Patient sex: M
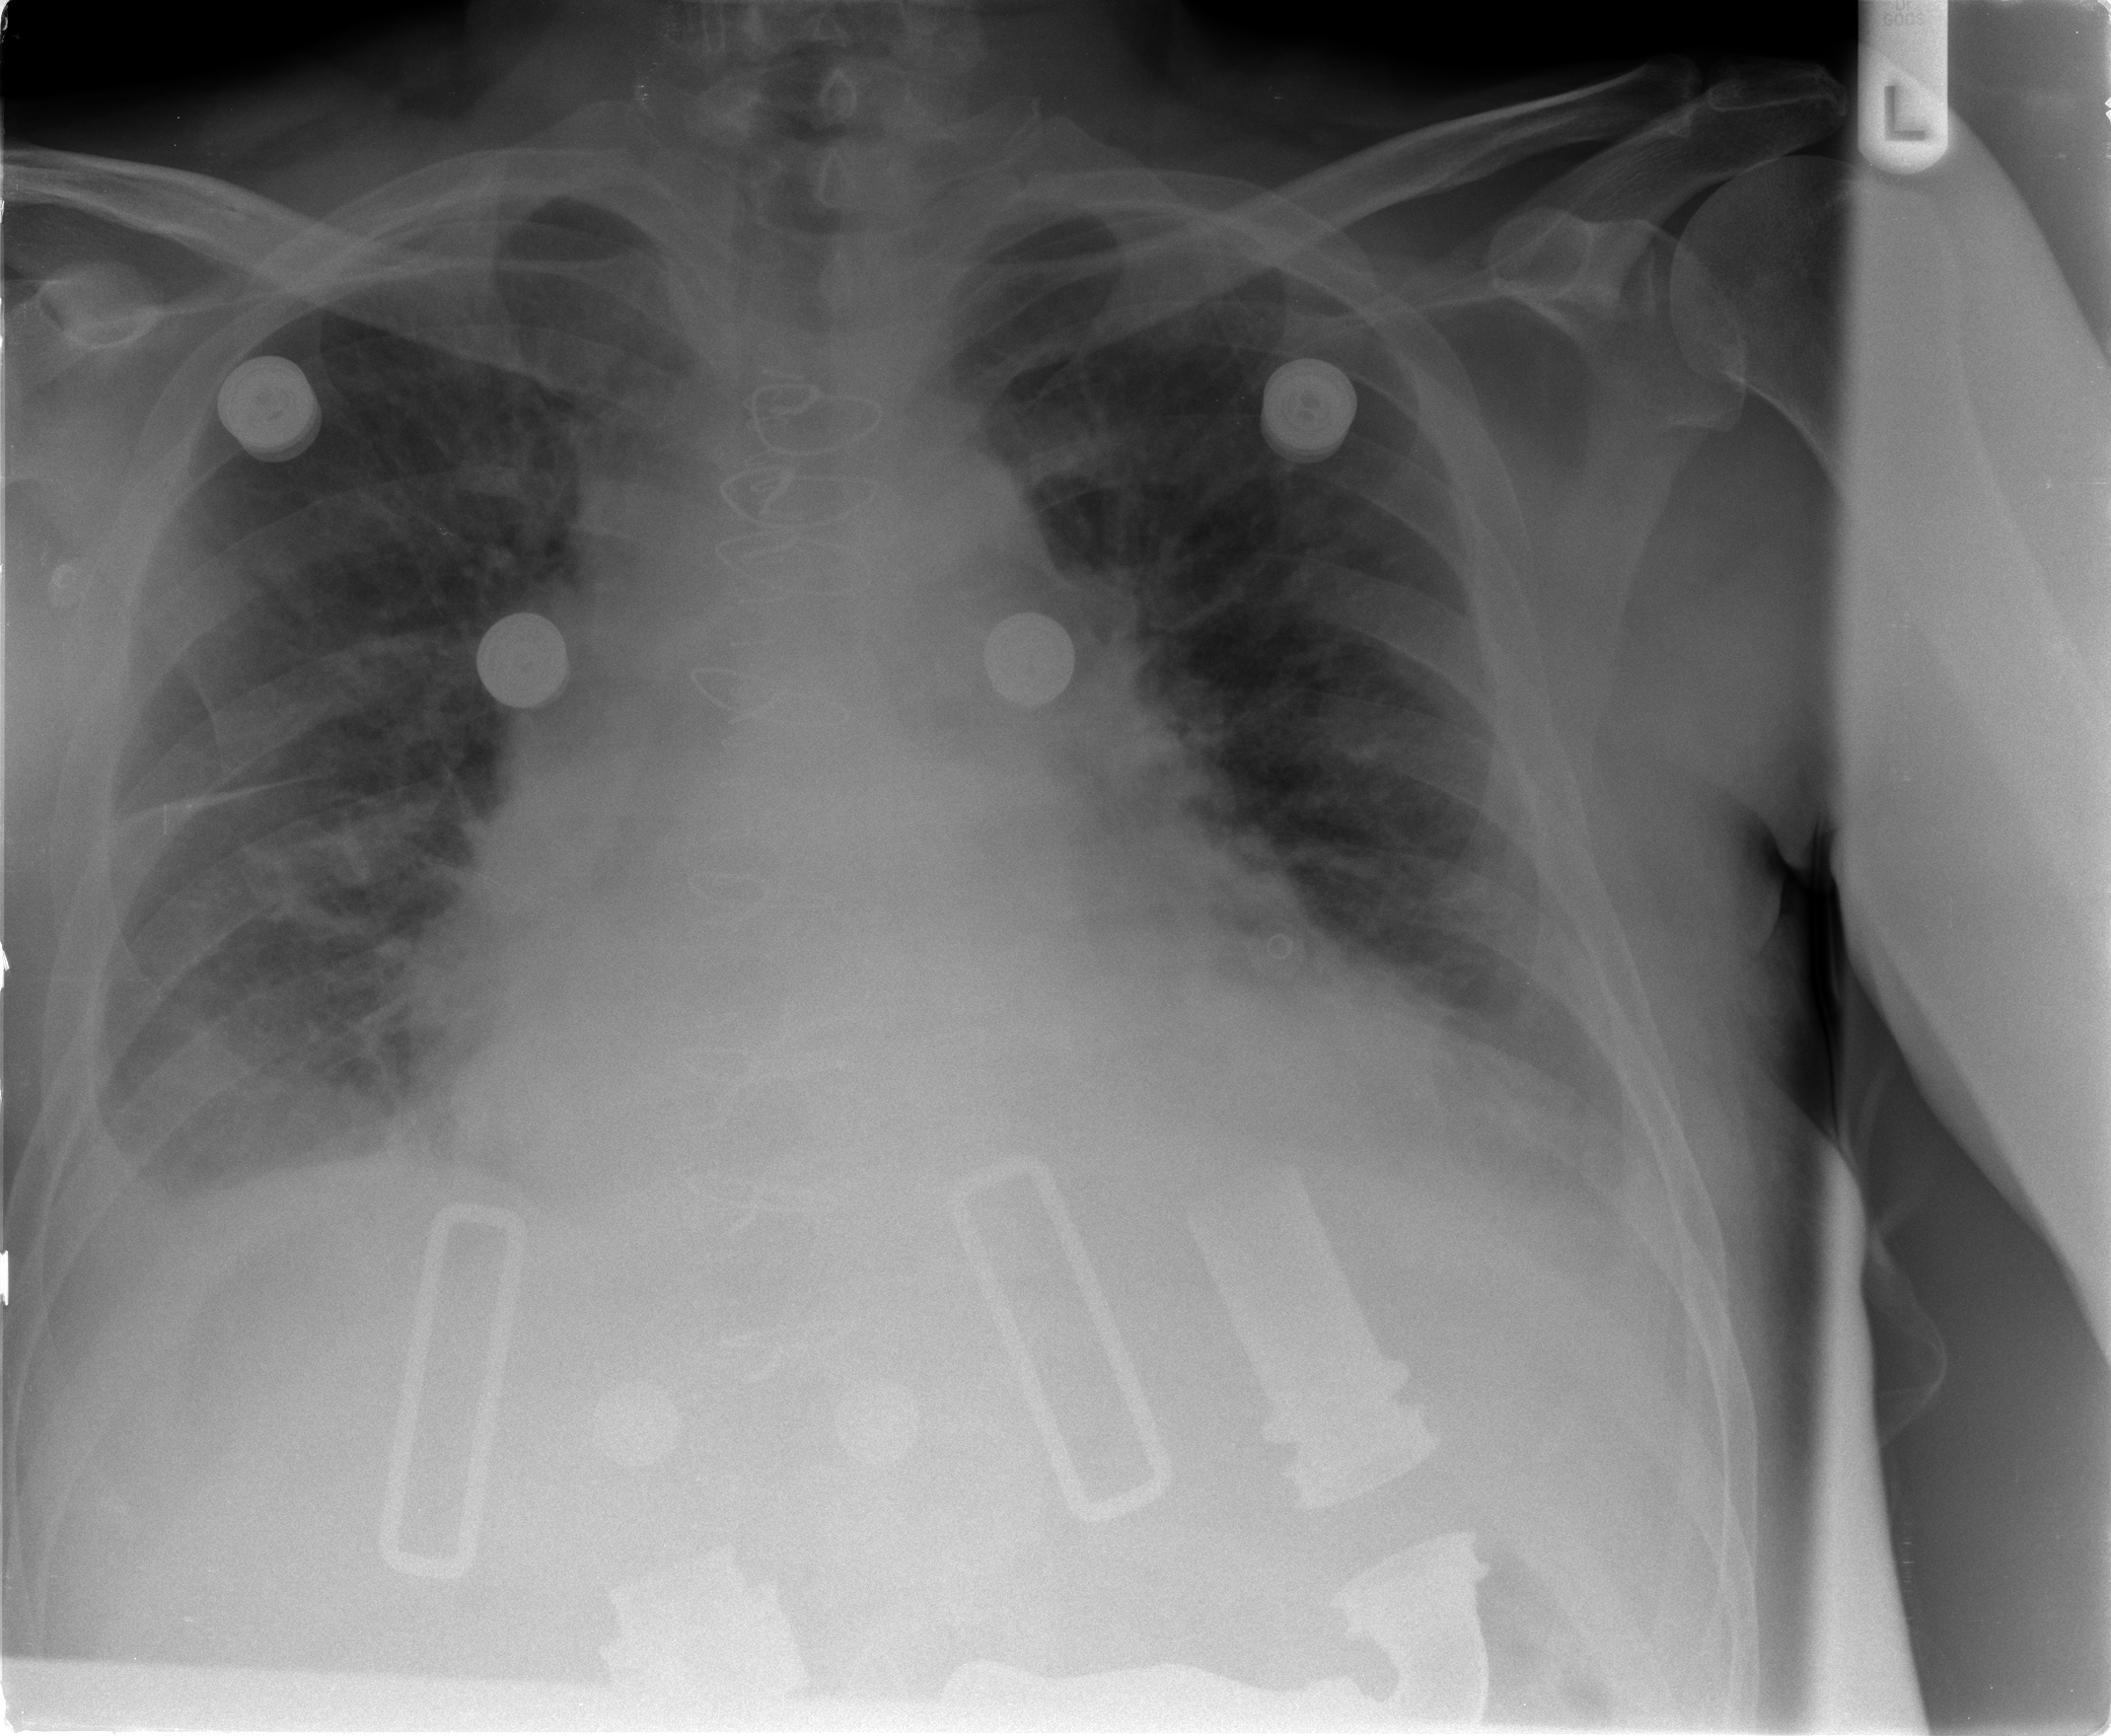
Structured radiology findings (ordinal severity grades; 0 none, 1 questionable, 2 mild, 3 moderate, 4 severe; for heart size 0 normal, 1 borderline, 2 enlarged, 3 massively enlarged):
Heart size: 2
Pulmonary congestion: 2
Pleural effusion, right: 2
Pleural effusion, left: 2
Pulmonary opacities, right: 0
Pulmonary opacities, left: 0
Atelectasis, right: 2
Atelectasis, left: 2